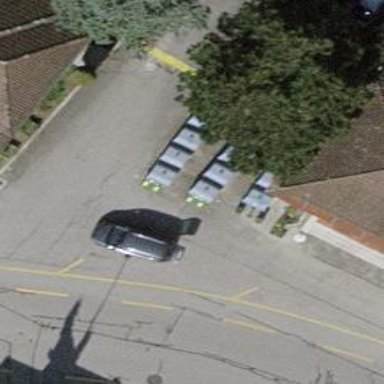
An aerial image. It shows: Recycling container for green waste found in recycling facility.